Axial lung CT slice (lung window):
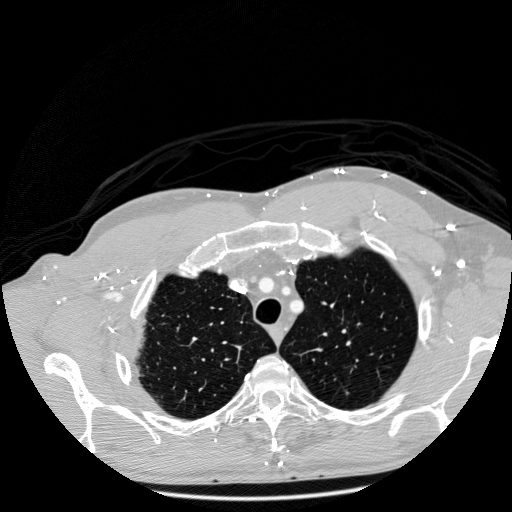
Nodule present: no